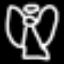
Label: angel